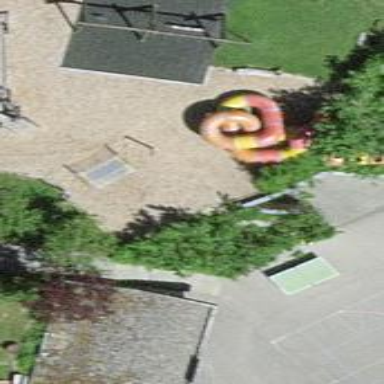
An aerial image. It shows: Playground area for leisure activities on the land.